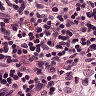
Metastatic tissue present: no